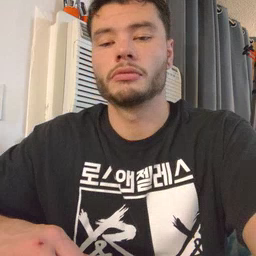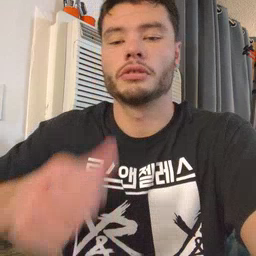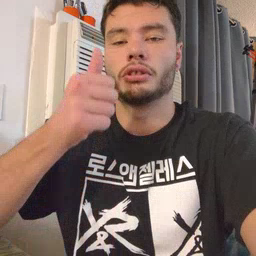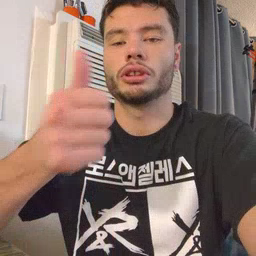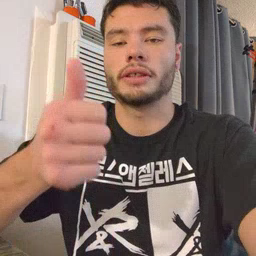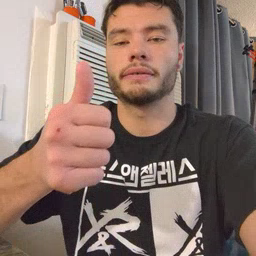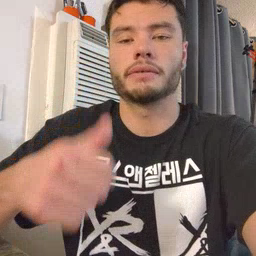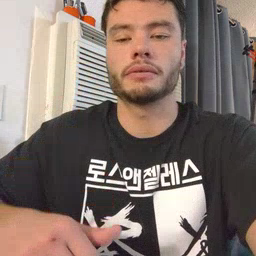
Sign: yourself